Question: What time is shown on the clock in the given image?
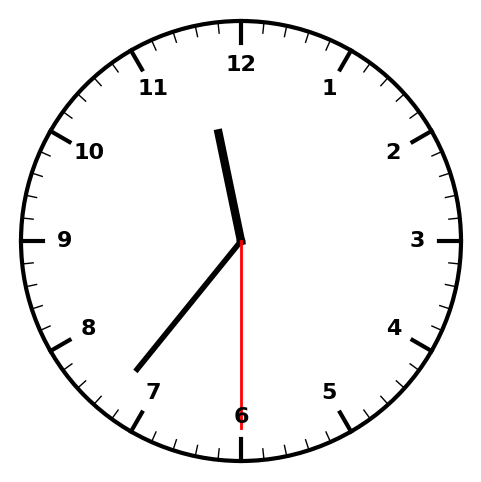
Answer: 11:36:30